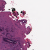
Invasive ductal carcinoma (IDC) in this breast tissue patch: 0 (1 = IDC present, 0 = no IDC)